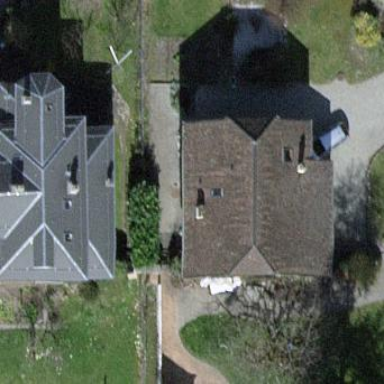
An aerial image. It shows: Gabled building with roof oriented along its structure.